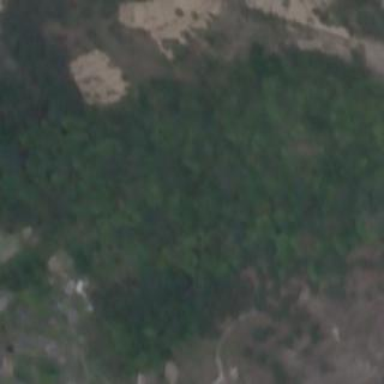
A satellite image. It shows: Forest area.